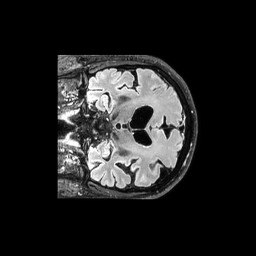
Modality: FLAIR
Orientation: coronal
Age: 70
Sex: male
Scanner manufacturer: philips
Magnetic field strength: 3 T
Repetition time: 4.8 s
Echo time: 0.34 s